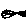
Label: fish